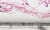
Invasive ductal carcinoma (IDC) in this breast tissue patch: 0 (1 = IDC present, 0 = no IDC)